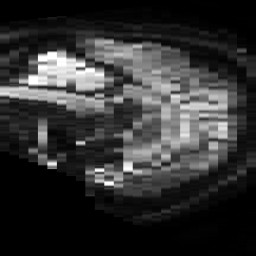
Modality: TRACE
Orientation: sagittal
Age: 67
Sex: male
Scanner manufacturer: philips
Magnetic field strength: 3 T
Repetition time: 4.261 s
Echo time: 0.06024 s